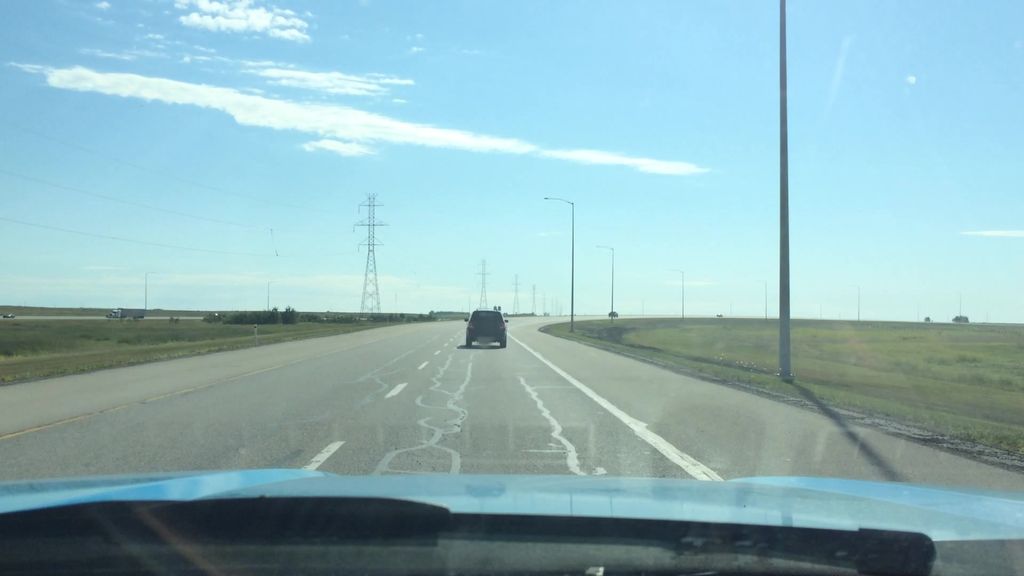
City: calgary